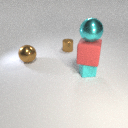
large brown metal sphere behind small cyan rubber cube